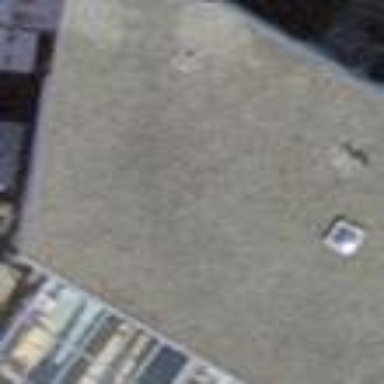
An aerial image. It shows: Building with flat roof.